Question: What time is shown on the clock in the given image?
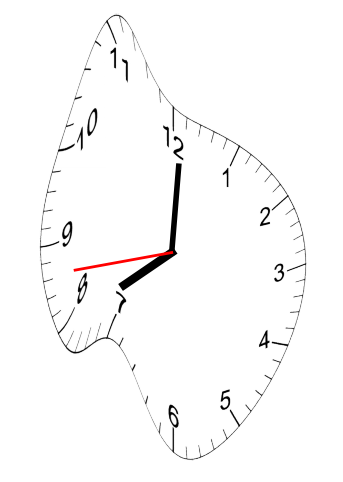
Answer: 08:00:43